Field crop: maize
Growth stage: 2
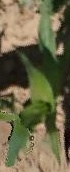
Species: maize